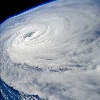
Label: cloud